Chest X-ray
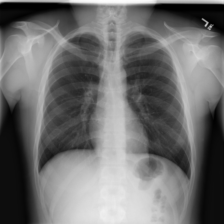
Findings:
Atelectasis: negative
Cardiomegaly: negative
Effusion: negative
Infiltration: negative
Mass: negative
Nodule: negative
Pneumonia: negative
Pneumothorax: negative
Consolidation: negative
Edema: negative
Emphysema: negative
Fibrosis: negative
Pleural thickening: negative
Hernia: negative